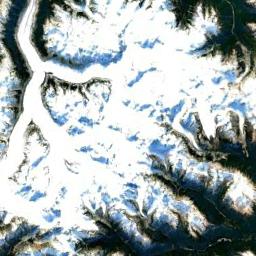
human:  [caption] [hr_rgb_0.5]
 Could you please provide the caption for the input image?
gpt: The snow berg is consist of green plants and white snow .

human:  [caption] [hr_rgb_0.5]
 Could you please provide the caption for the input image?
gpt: The white snow on the snow-capped mountains is veined .

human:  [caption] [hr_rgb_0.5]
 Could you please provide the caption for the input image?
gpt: The snowberg is covered with glaciers and some U-shaped valleys are in the snowberg .

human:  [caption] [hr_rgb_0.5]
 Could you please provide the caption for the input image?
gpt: There is snow on the part of the snowberg .

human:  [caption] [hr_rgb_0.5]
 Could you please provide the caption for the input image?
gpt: There are much snow and some green land on the snowberg .